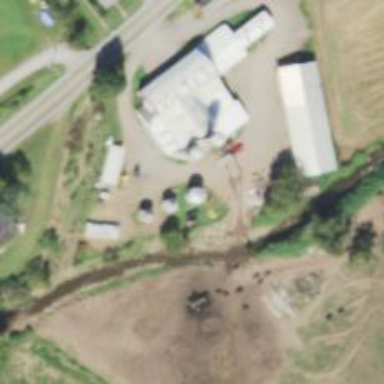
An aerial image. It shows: Silo.